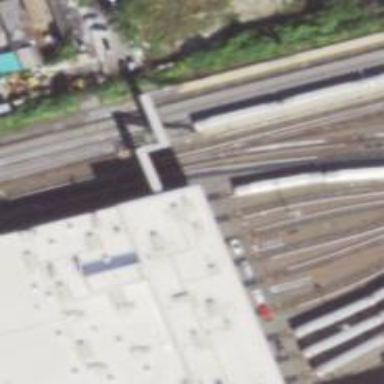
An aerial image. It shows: Rail yard with electrified rails. There is building passage tunnel for the railway.